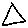
Label: triangle